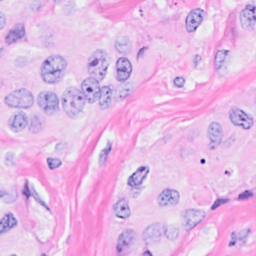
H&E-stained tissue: Breast